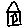
Label: house